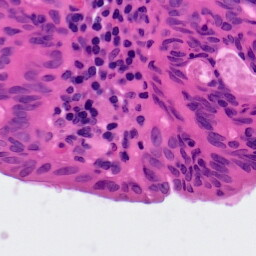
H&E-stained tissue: Colon